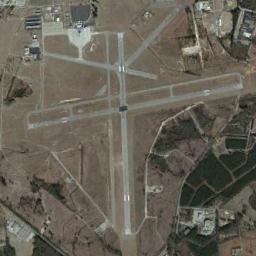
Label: airport